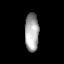
Tissue: lung
Cell type: Smooth muscle cells
Senescence score: 0.5613
Nuclear area (px): 519
Mean DAPI intensity: 165.934